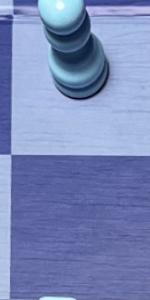
Label: Empty